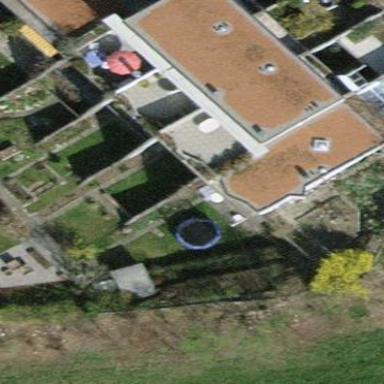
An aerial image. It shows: Terrace building.